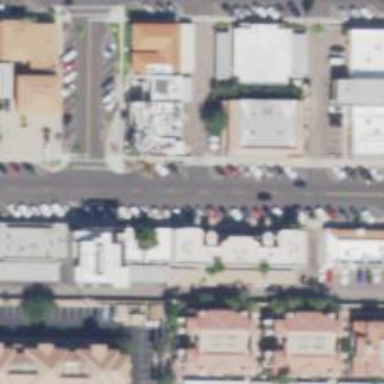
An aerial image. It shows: Alleyway designated as service road.